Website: apple
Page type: customer-info-address
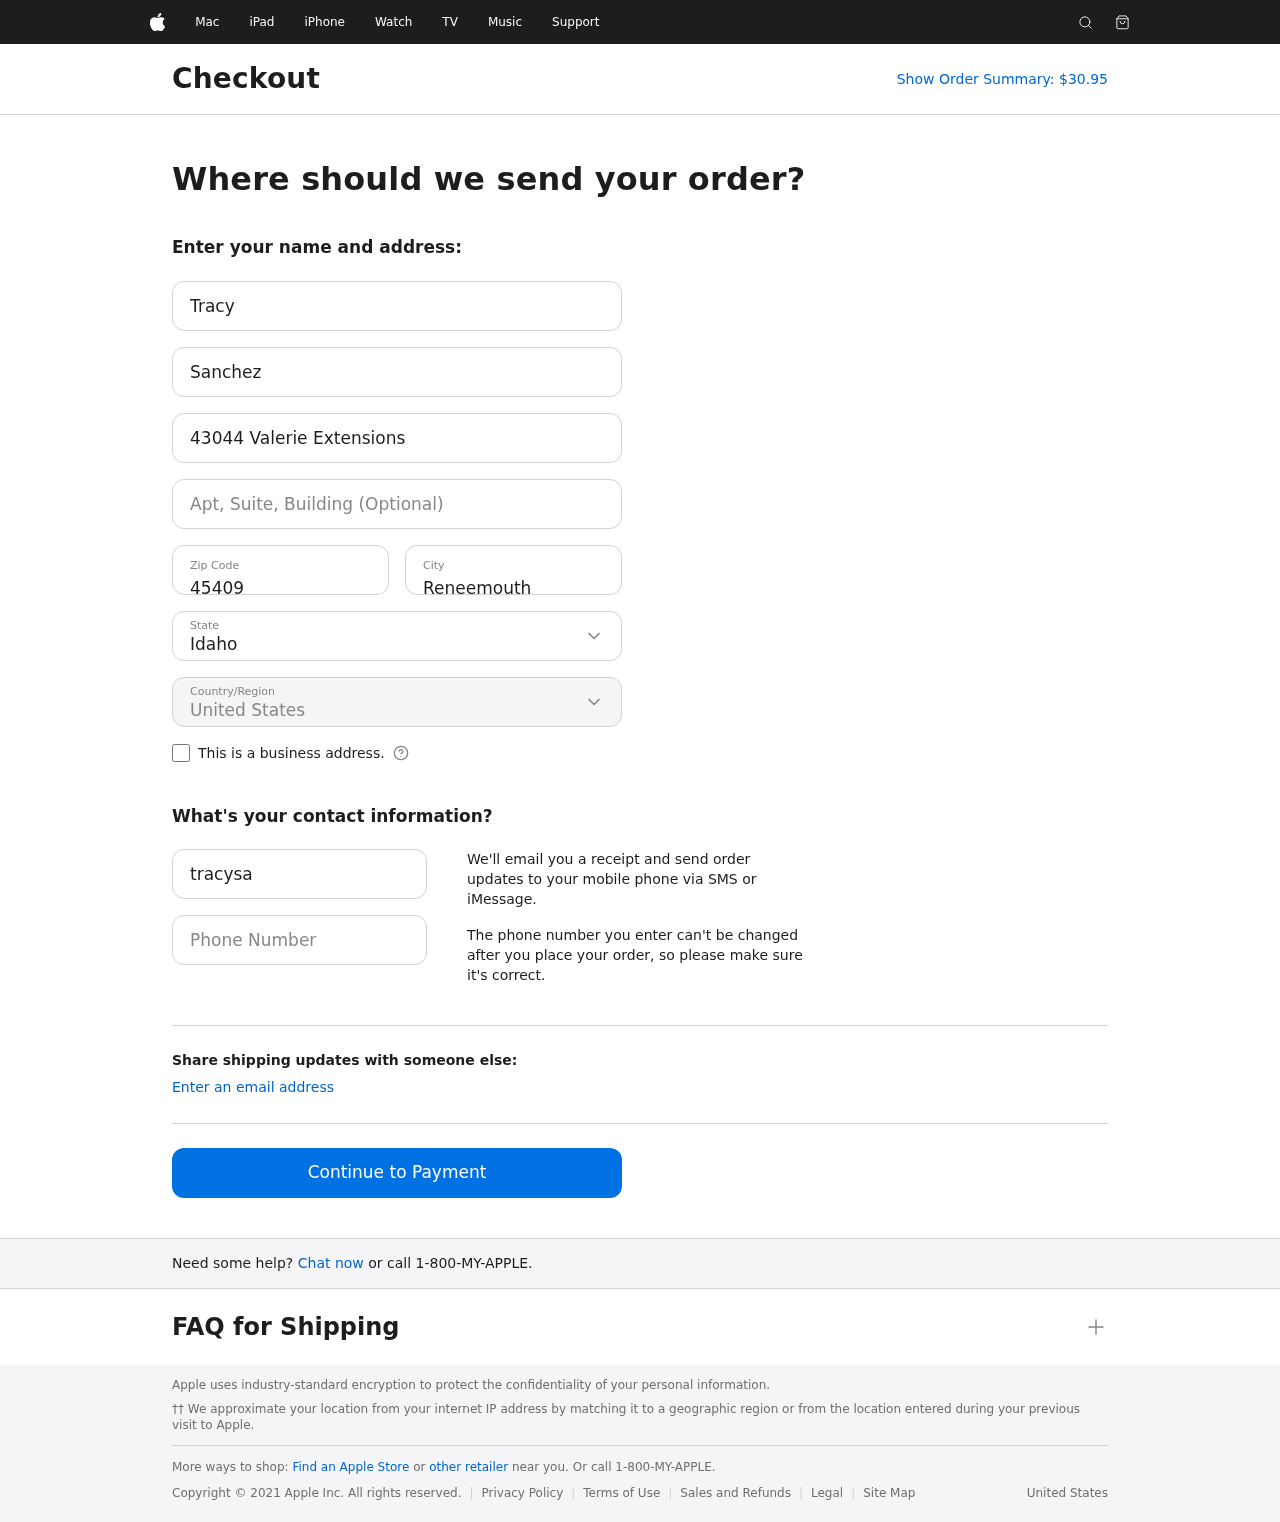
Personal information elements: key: PII_CITY
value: Reneemouth
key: PII_COUNTRY
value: United States
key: PII_EMAIL
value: tracysanchez@yahoo.com
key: PII_FIRSTNAME
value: Tracy
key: PII_LASTNAME
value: Sanchez
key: PII_PHONE
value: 4154750333
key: PII_POSTCODE
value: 45409
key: PII_STATE
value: Idaho
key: PII_STREET
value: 43044 Valerie Extensions
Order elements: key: ORDER_TOTAL
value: Show Order Summary: $30.95